Question: I have some items that have different eligibility criteria - specifically in this example two variables each with a min and max the values are allowed to take. I would like to see the coverage of the products by plotting rectangles for each product on a chart that shows the area between the mins and maxs.
- -
'''
library(data.table)
library(ggplot2)
df<-data.table(Product=letters[1:10], minX=1:10, maxX=5:14, minY= 10:1, maxY=14:5)
df.t<-data.table(rbind( df[,list(Product,X=minX,Y=minY)],
df[,list(Product,X=minX,Y=maxY)],
df[,list(Product,X=maxX,Y=minY)],
df[,list(Product,X=maxX,Y=maxY)]))[
order(Product,X,Y)]
ggplot(df.t,aes(x=X,y=Y,group=Product,fill=Product))+geom_polygon()
'''

NB In this reduced example there are only two criteria, however I have a range of criteria columns and would not want to repeat the exercise above for different combinations.
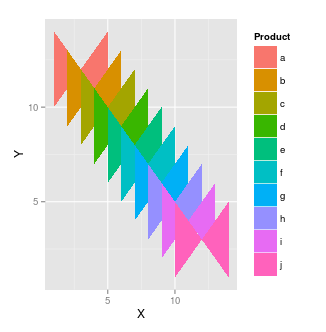
Answer: Use your original data frame 'df' and then 'geom_rect()' as you already have minimal and maximal values for the 'x' and 'y'.
'''
ggplot(df,aes(xmin=minX,xmax=maxX,ymin=minY,ymax=maxY,fill=Product))+geom_rect()
'''